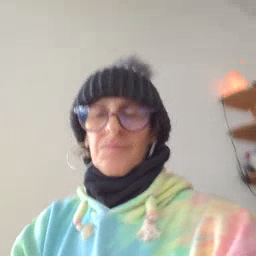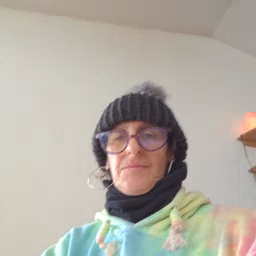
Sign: hear